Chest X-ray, PA view. Patient: 24 years old, sex M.
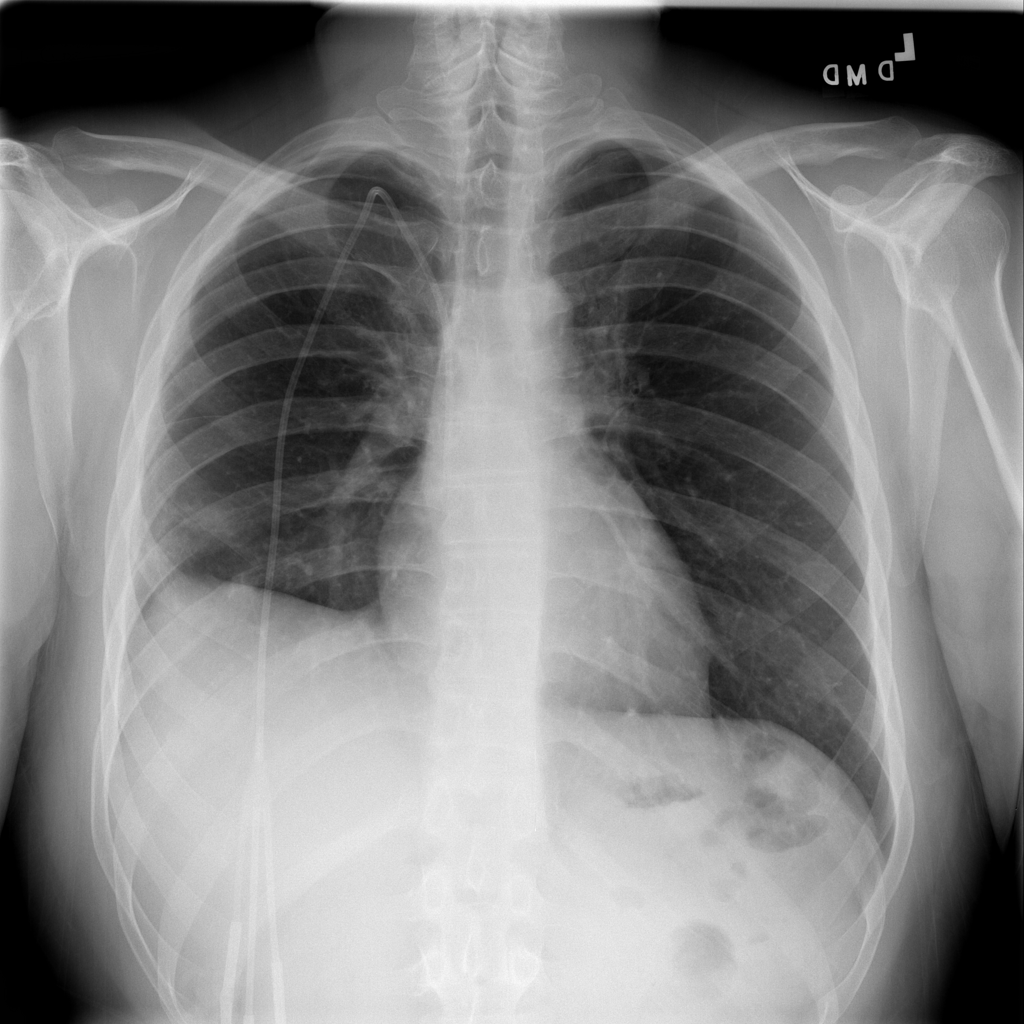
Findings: No Finding